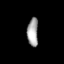
Tissue: lung
Cell type: Fibroblasts
Senescence score: 0.5439
Nuclear area (px): 304
Mean DAPI intensity: 163.822